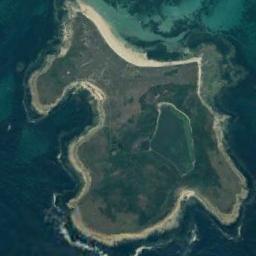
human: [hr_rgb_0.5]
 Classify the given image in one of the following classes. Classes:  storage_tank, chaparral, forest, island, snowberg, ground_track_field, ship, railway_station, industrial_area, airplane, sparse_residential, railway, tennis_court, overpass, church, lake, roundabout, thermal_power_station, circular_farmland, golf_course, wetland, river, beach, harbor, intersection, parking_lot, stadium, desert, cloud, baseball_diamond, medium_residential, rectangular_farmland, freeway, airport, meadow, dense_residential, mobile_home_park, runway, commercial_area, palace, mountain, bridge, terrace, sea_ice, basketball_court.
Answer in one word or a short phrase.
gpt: island